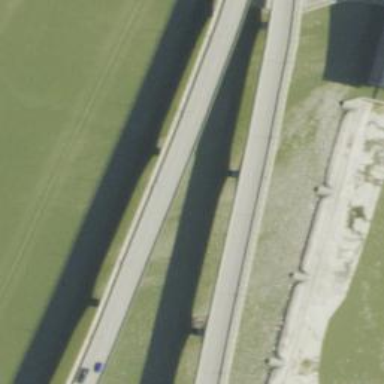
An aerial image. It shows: Trunk road bridge.